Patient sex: M
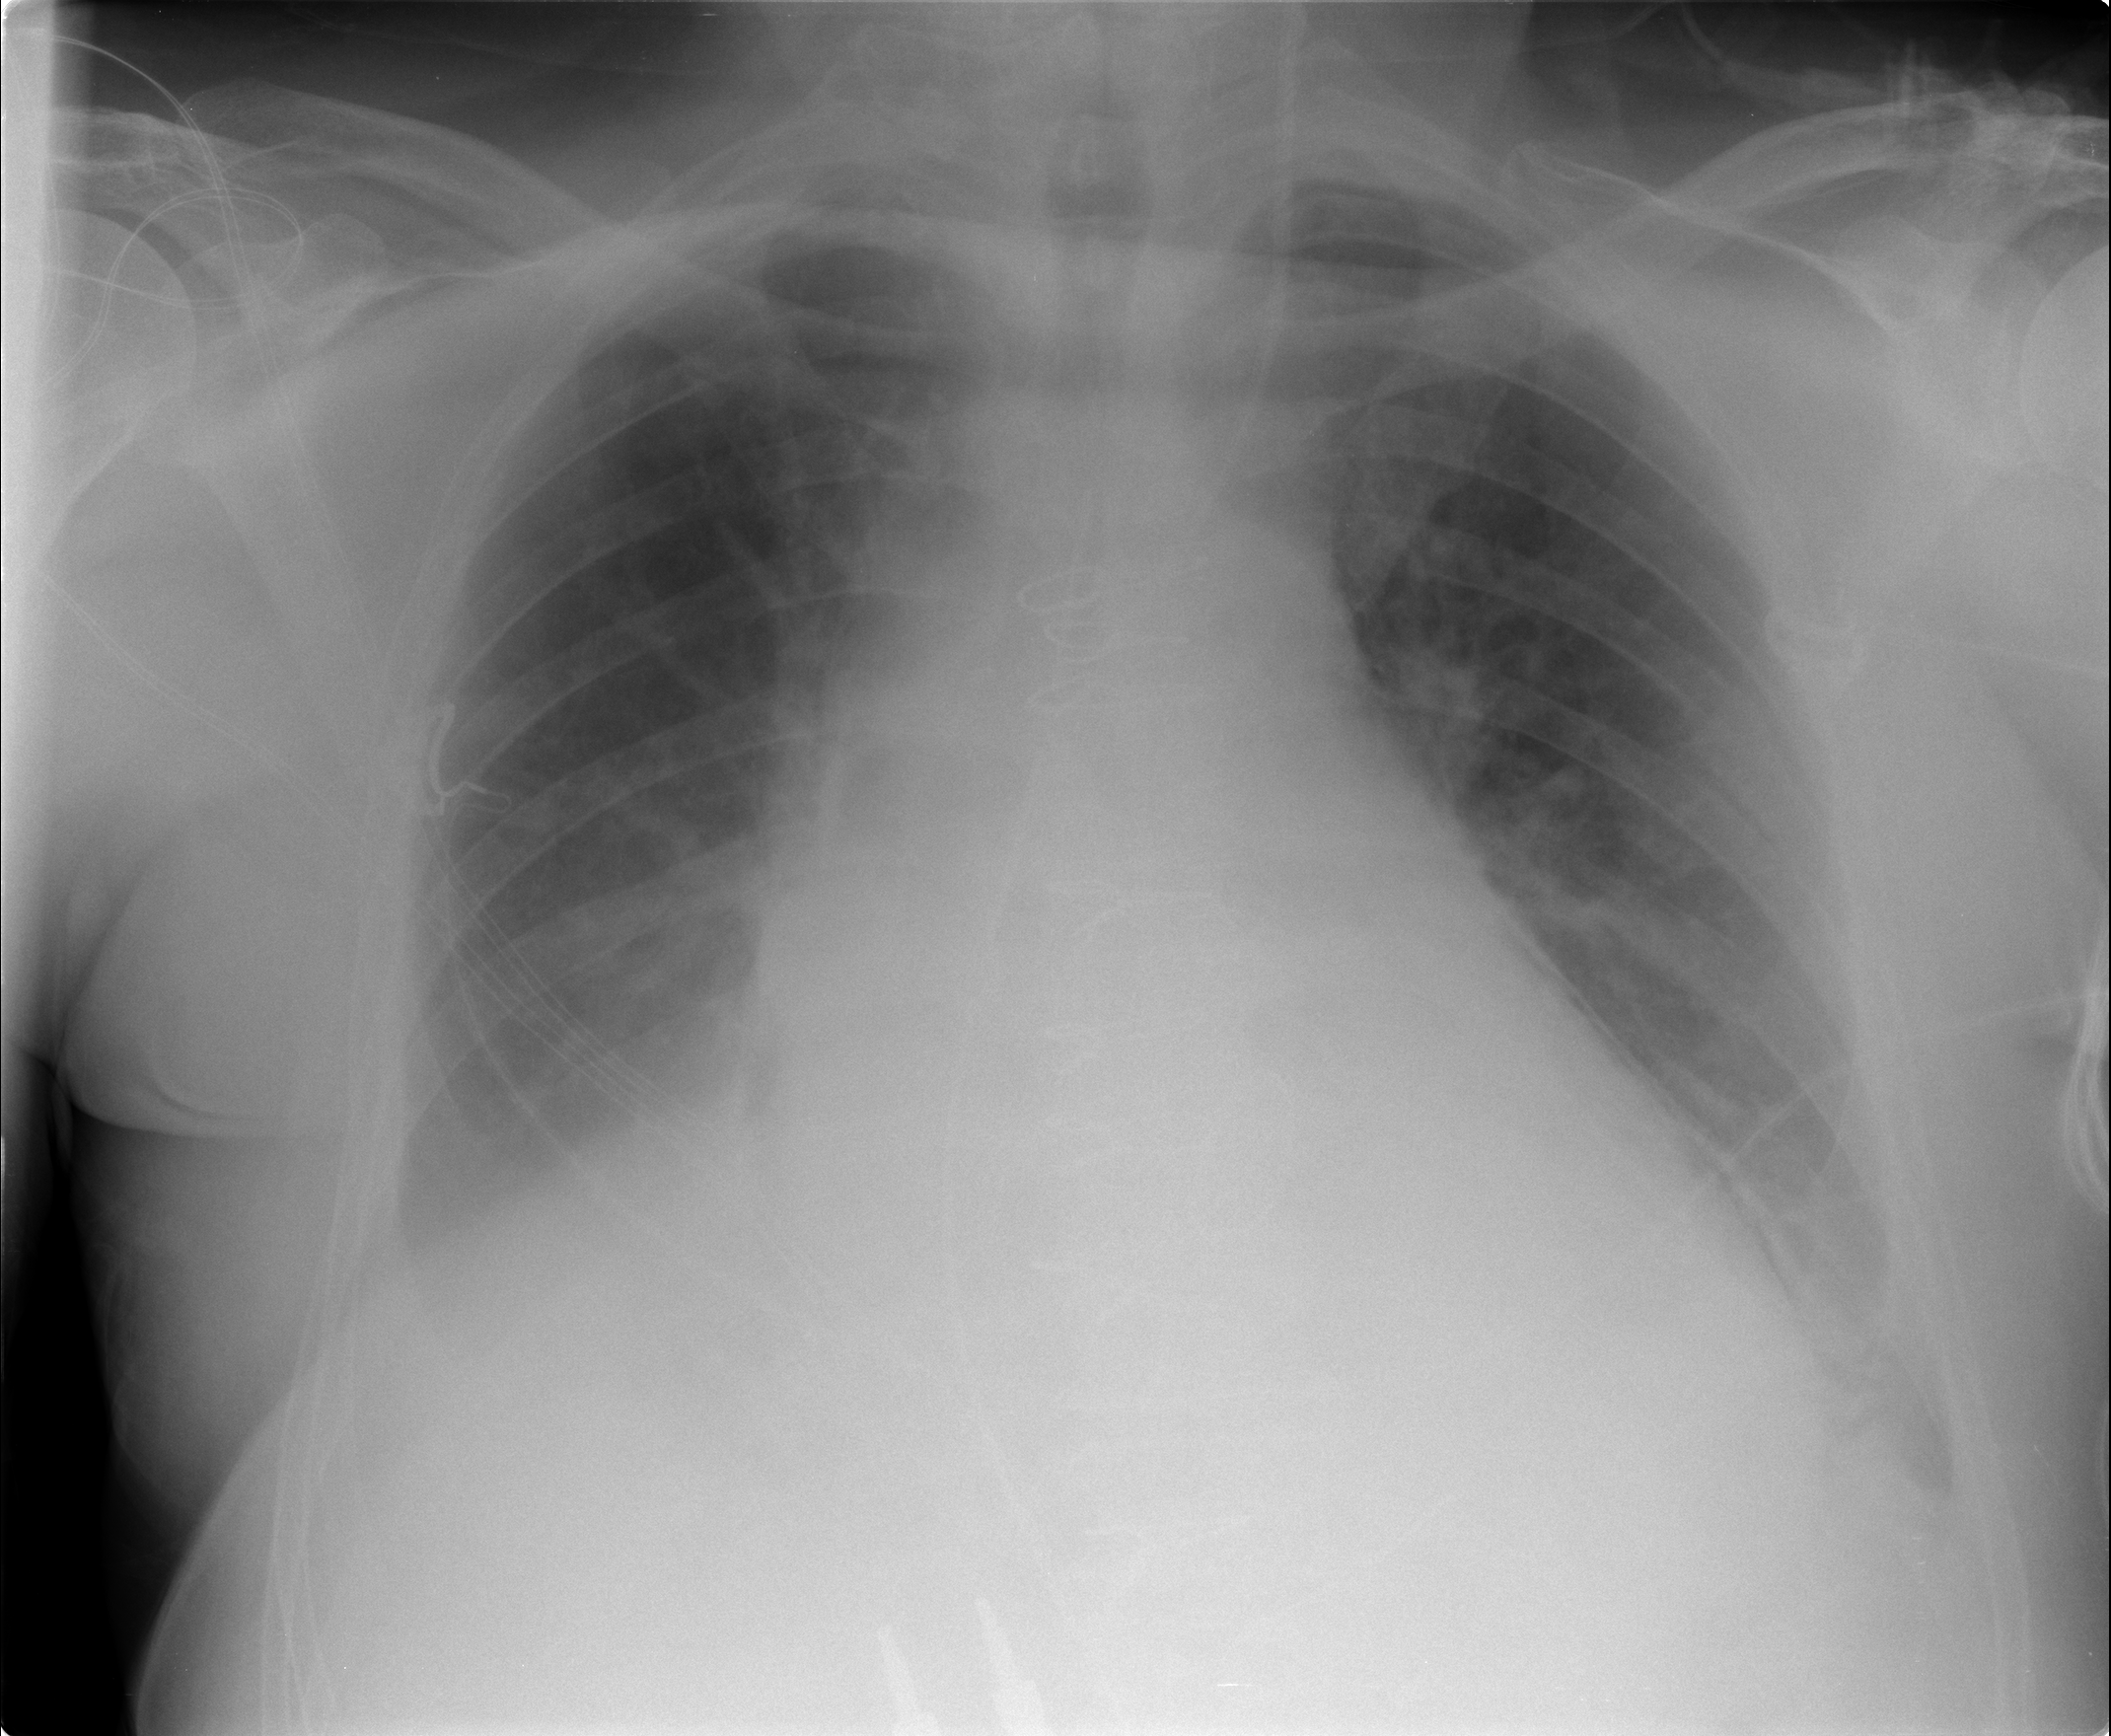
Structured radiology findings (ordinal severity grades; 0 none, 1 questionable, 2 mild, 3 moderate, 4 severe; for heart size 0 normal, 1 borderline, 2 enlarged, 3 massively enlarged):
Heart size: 2
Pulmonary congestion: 2
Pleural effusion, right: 2
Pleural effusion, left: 2
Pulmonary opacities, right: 0
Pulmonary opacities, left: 0
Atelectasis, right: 2
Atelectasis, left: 2